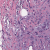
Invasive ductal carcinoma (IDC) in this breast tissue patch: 1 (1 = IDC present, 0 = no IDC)